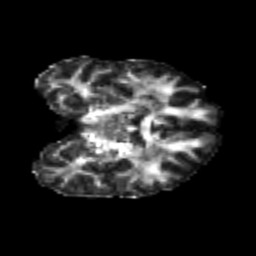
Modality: FA
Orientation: coronal
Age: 21
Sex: female
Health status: healthy
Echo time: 0.074 s